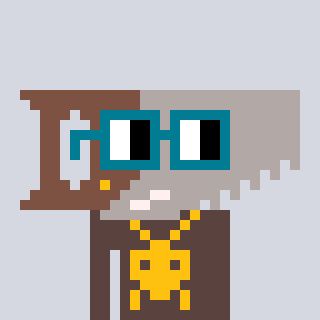
a pixel art character with square dark green glasses, a saw-shaped head and a darkbrown-colored body on a cool background